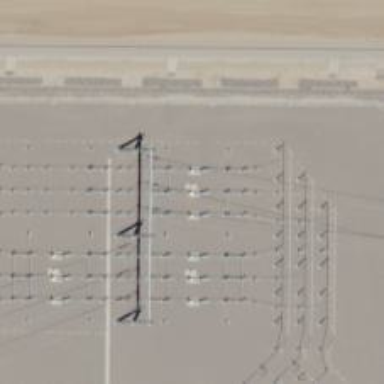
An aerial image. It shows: Switch for power supply.